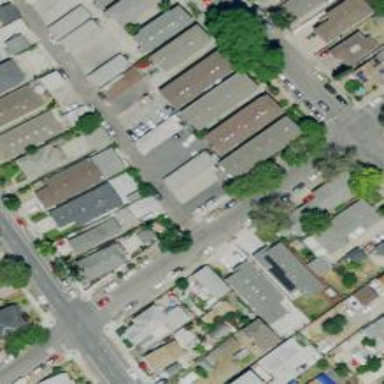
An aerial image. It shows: Alley classified as service road.